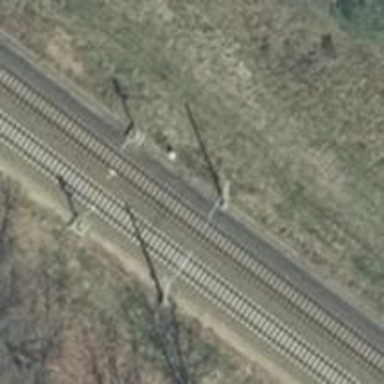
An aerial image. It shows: Milestone along the railway with catenary mast.